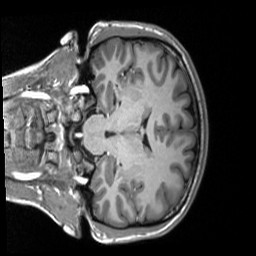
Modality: T1w
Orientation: coronal
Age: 22
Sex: female
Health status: healthy
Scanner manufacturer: siemens
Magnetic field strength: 3 T
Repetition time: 2.53 s
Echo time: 0.00219 s